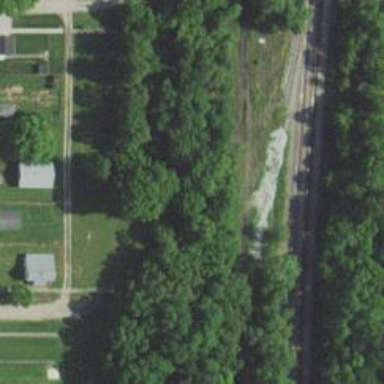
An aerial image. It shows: Abandoned railway.